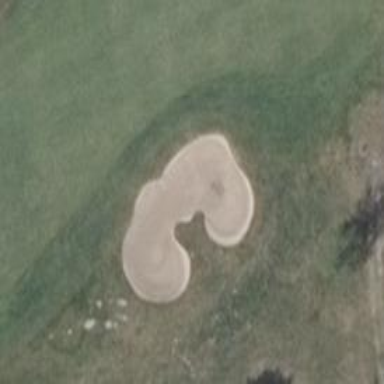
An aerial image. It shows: Golf bunker.